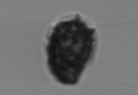
Label: Syracosphaera_pulchra